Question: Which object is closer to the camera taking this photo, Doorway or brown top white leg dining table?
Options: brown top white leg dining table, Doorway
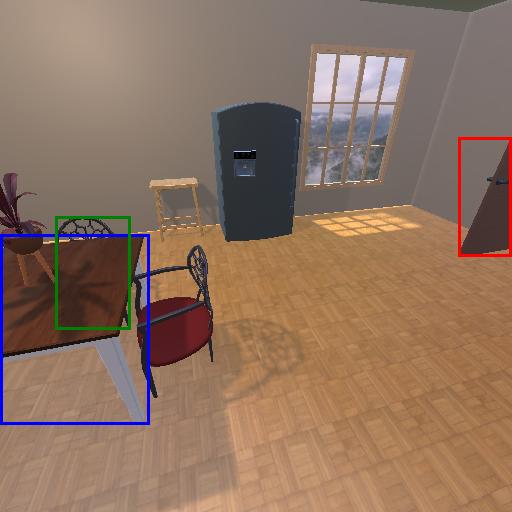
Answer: brown top white leg dining table